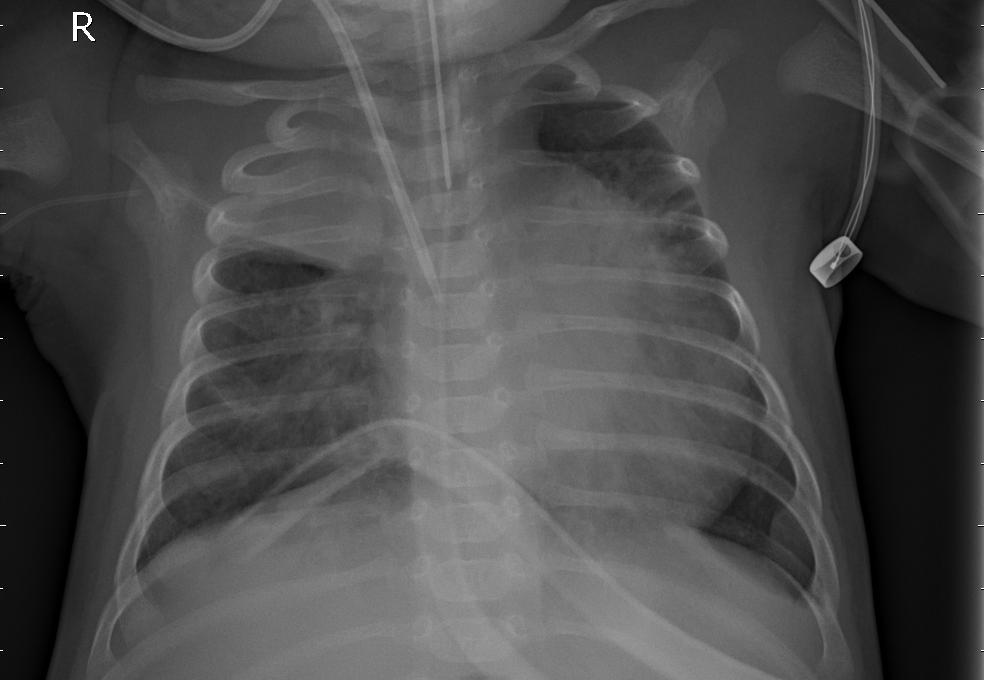
Diagnosis: PNEUMONIA